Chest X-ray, AP view. Patient: 35 years old, sex M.
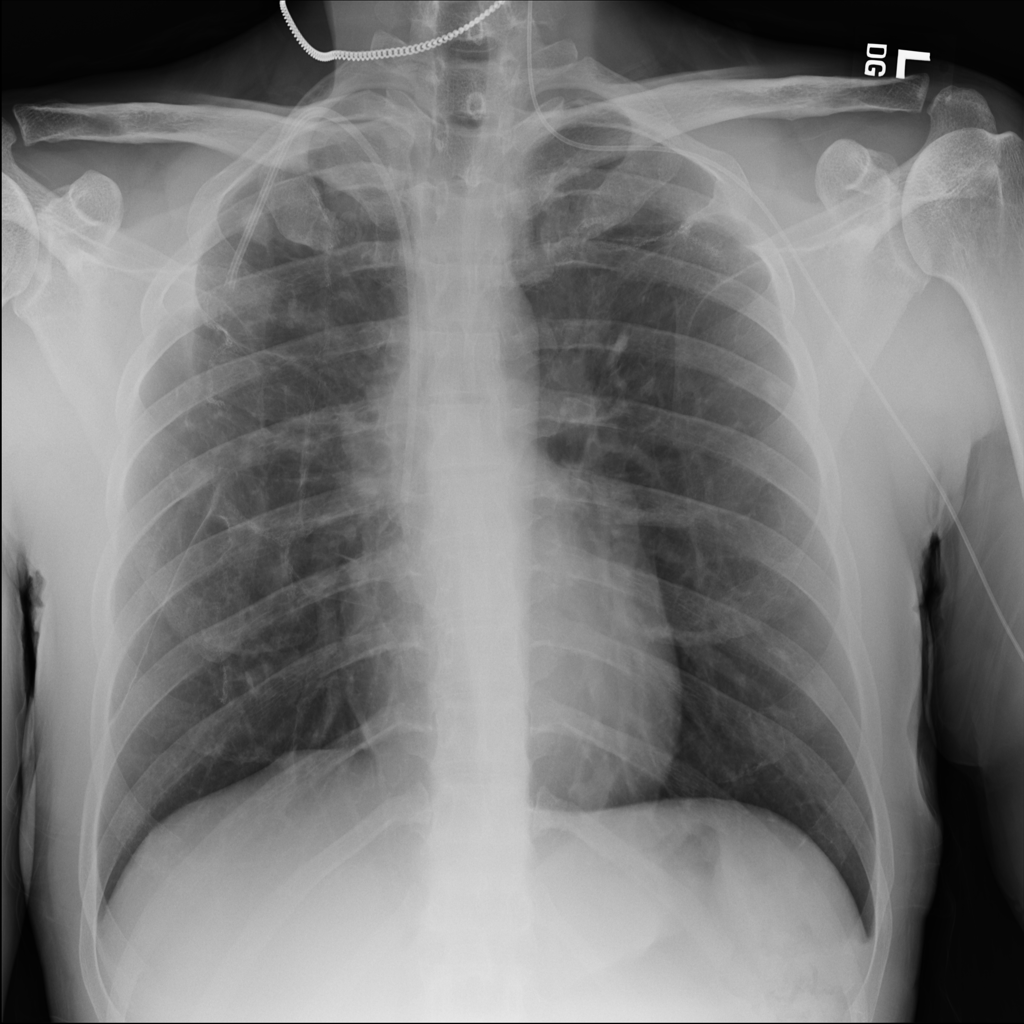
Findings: No Finding